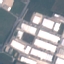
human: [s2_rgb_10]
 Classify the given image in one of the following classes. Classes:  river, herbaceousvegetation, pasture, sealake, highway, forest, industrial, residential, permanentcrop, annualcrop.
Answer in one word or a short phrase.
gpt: Industrial